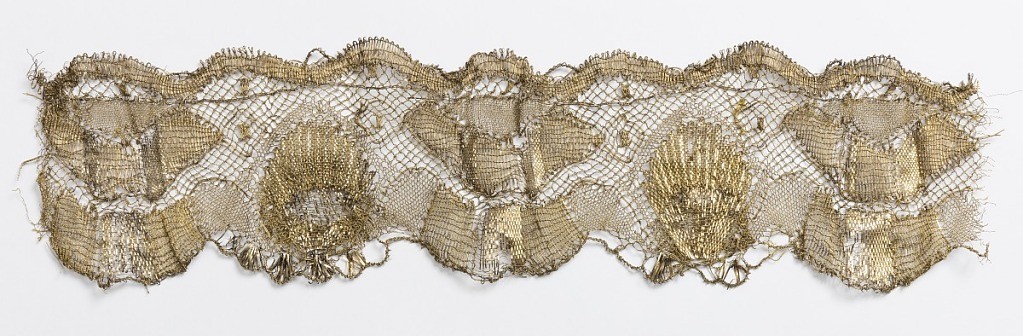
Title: Band
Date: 16th–17th century
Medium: metal strips and metal thread Technique: bobbin lace, metallic
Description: Gold metallic lace with large floral clusters and scalloped outer edges.